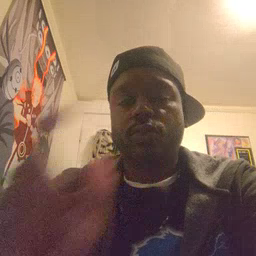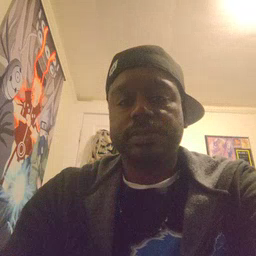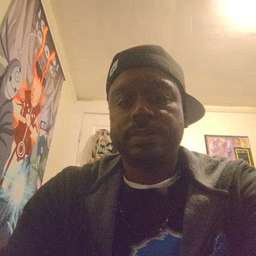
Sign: mouse